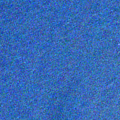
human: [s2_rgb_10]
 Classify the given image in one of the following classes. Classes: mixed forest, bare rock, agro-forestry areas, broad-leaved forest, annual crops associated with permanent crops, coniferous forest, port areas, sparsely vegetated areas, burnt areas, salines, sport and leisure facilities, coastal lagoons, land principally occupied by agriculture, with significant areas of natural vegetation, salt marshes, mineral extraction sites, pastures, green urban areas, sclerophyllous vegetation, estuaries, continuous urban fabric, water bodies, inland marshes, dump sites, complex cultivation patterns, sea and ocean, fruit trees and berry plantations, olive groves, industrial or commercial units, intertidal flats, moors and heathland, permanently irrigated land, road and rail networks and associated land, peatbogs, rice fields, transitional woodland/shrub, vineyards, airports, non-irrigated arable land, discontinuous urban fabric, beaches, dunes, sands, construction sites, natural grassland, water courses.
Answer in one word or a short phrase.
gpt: sea and ocean